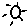
Label: sun